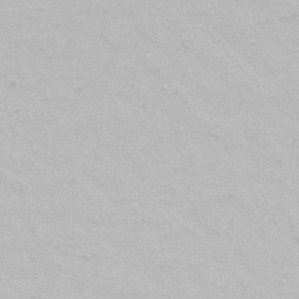
Label: frost